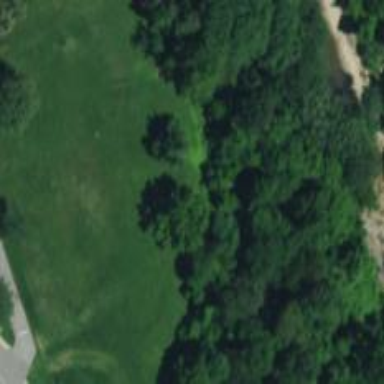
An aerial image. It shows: Disc golf hole.